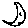
Label: moon